Question: here i want to make microsoft word autofill it for me with days
And i want to just fill with the next numbers all rows below.

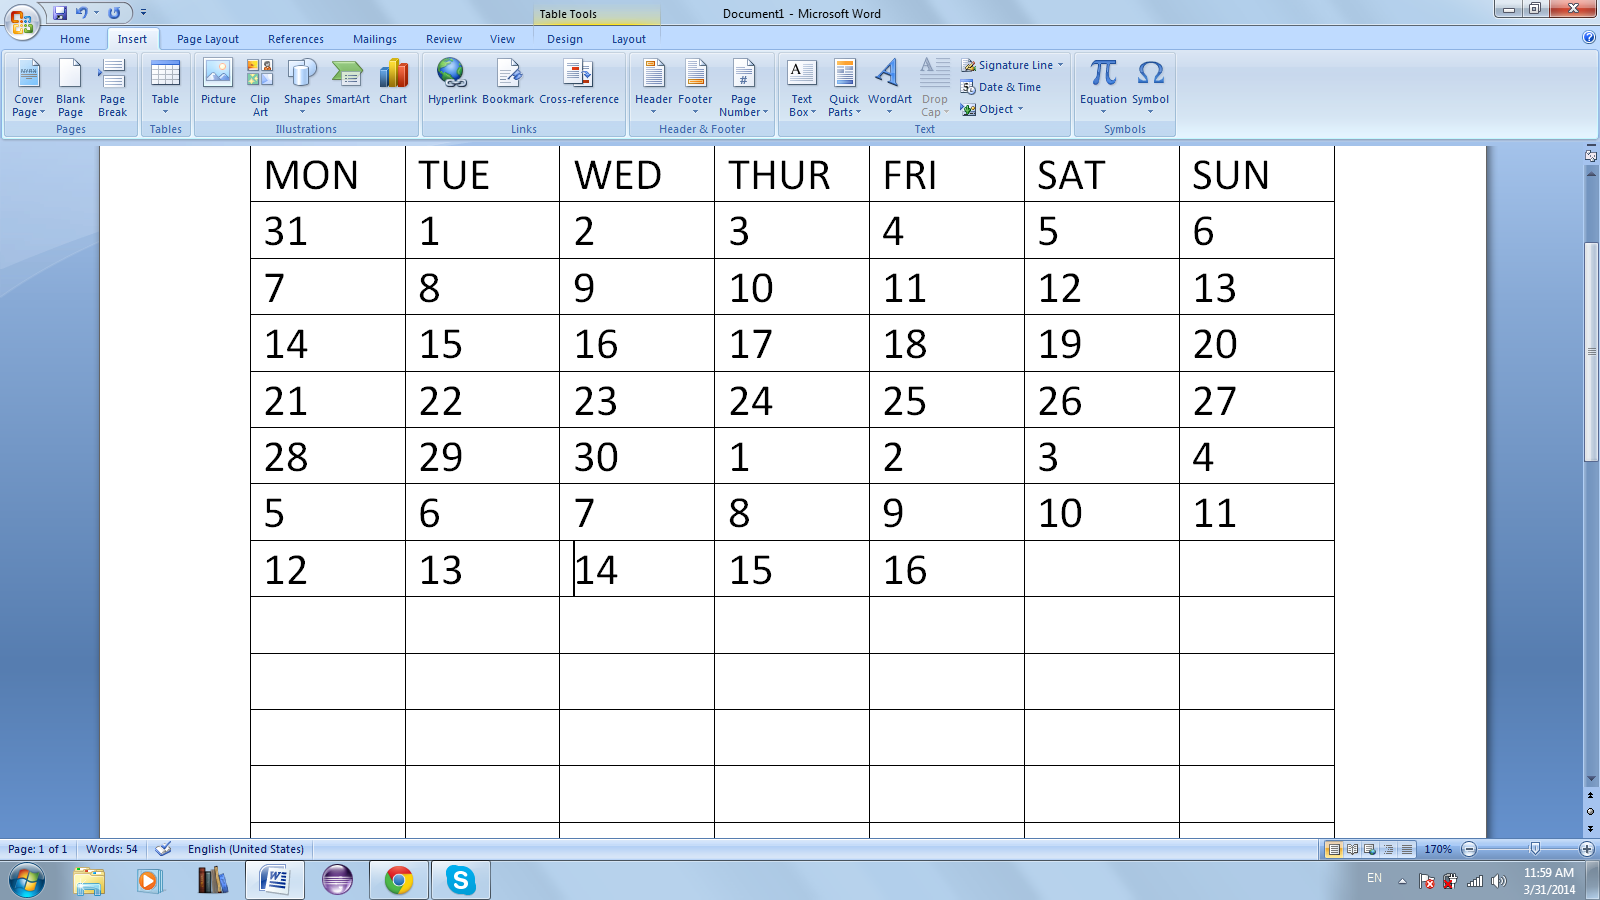
Answer: I did some Googling and it looks like Word does have a table formula feature. However it looks pretty simple. I couldn't get it to automatically changed the referenced cell when I copy/pasted like it does in Excel.
The formula feature is located at Table Tools -> Layout -> Formula.
<URL>
Maybe you could try a Calendar Wizard? New -> Office.com Templates -> Calendar? I've used that a couple of times before and it's made me some nice looking calendars. They don't dynamically update, but you can tell it exactly how many pages to generate for you.
Hope that helps.